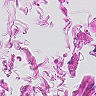
Metastatic tissue present: no